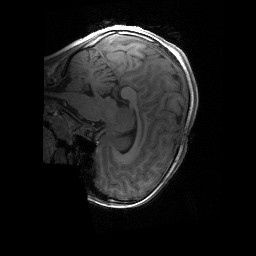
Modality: T1w
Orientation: sagittal
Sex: female
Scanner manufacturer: siemens
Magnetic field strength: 3 T
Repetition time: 1.9 s
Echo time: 0.00243 s